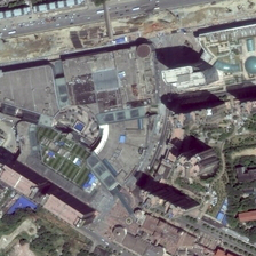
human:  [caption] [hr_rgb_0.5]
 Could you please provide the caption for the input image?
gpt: Prosperous areas are mainly economic areas.

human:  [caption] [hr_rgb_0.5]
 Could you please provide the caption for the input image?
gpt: Prosperous areas are mainly in the economic field.

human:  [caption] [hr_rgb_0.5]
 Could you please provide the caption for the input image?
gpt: Prosperous areas are mainly in the economic field.

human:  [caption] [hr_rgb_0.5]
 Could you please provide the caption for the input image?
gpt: Prosperous areas are mainly in the economic field.

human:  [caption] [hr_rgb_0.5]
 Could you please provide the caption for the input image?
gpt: Prosperous areas are mainly in the economic field.